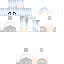
A female skeleton skin with pale skin, wearing white helmet dressed in a blue robe top and brown pants, featuring a closed mouth.